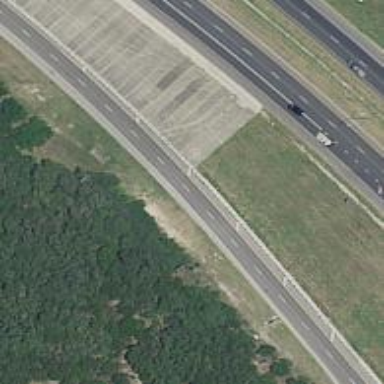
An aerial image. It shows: Secondary road with asphalt surface and frontage road.